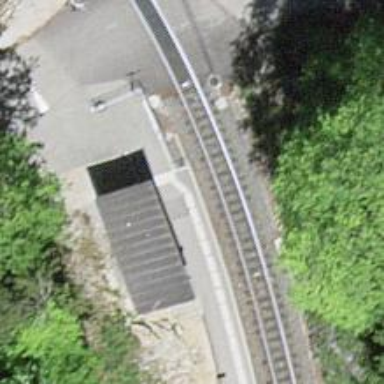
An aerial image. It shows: Railway halt.